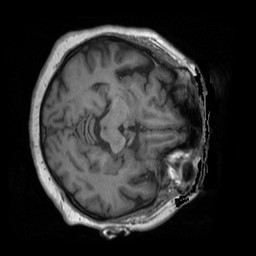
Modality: T1w
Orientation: axial
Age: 55
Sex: female
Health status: ill
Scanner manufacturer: siemens
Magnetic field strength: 3 T
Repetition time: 1.9 s
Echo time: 0.00247 s